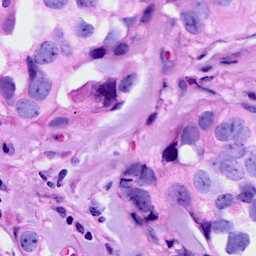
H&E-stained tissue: Breast